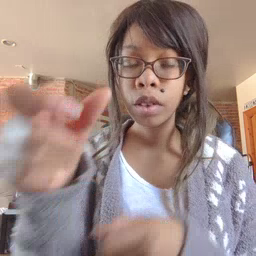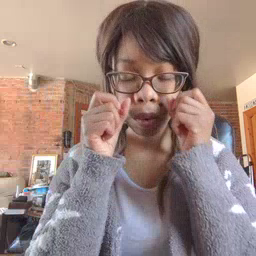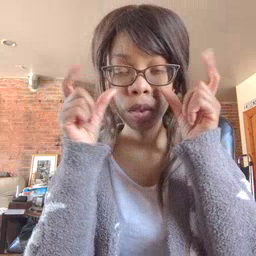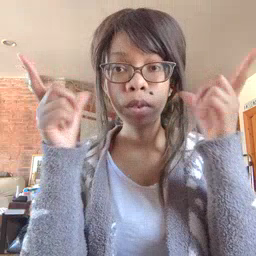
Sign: awake